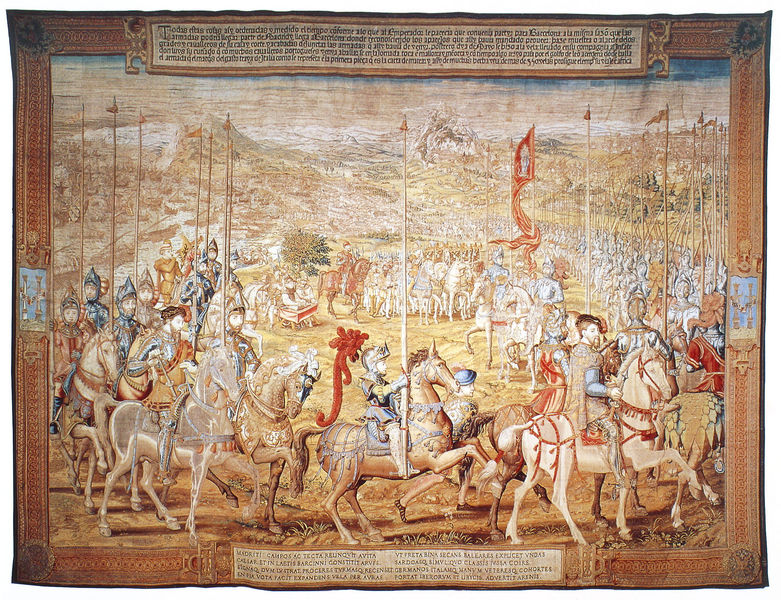
Titel: Der Tunis-Feldzug Karls V.; Die Musterung des Heeres in Barcelona
Künstler: Willem de Pannemaker
Institution: Madrid, Palacio Real, Patrimonio Nacional
Schlagwörter: baum, berg, blau, himmel, bäume, landschaft, braun, schmuck, straße, rot, fest, teppich, rahmen, busch, gold, pferd, pferde, reiter, schrift, fahne, berge, krieg, schlacht, lanze, soldaten, wandteppich, stangen, buch, kreuz, text, helm, ritter, armee, heer, marsch, rüstung, schimmel, barett, harnisch, hmmel, lanzen, wandbehang, kreuzritter, helmzier, landsknechte, bundt